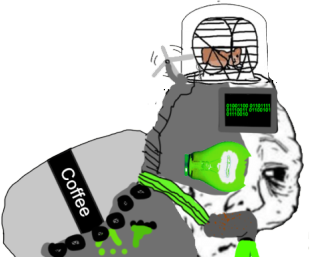
Label: 5_Yes_Honey